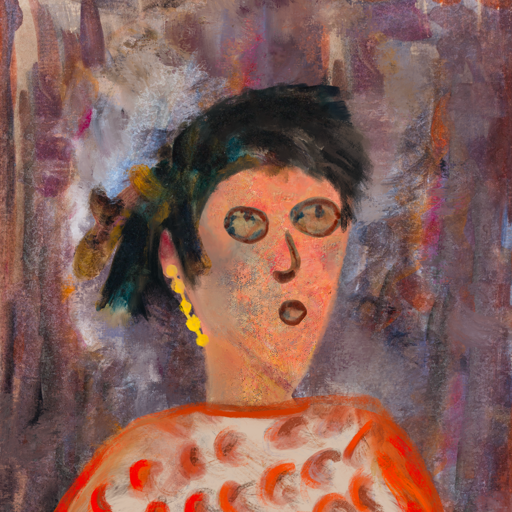
Background: Hypocrite, Head And Neck Side: Irani, Face Side: Orphan, Bust: Rupkatha, Hair Side: Pipe, Head Accessory: Blank, Second Necklace: Blank, Necklace: Blank, Baby: Blank